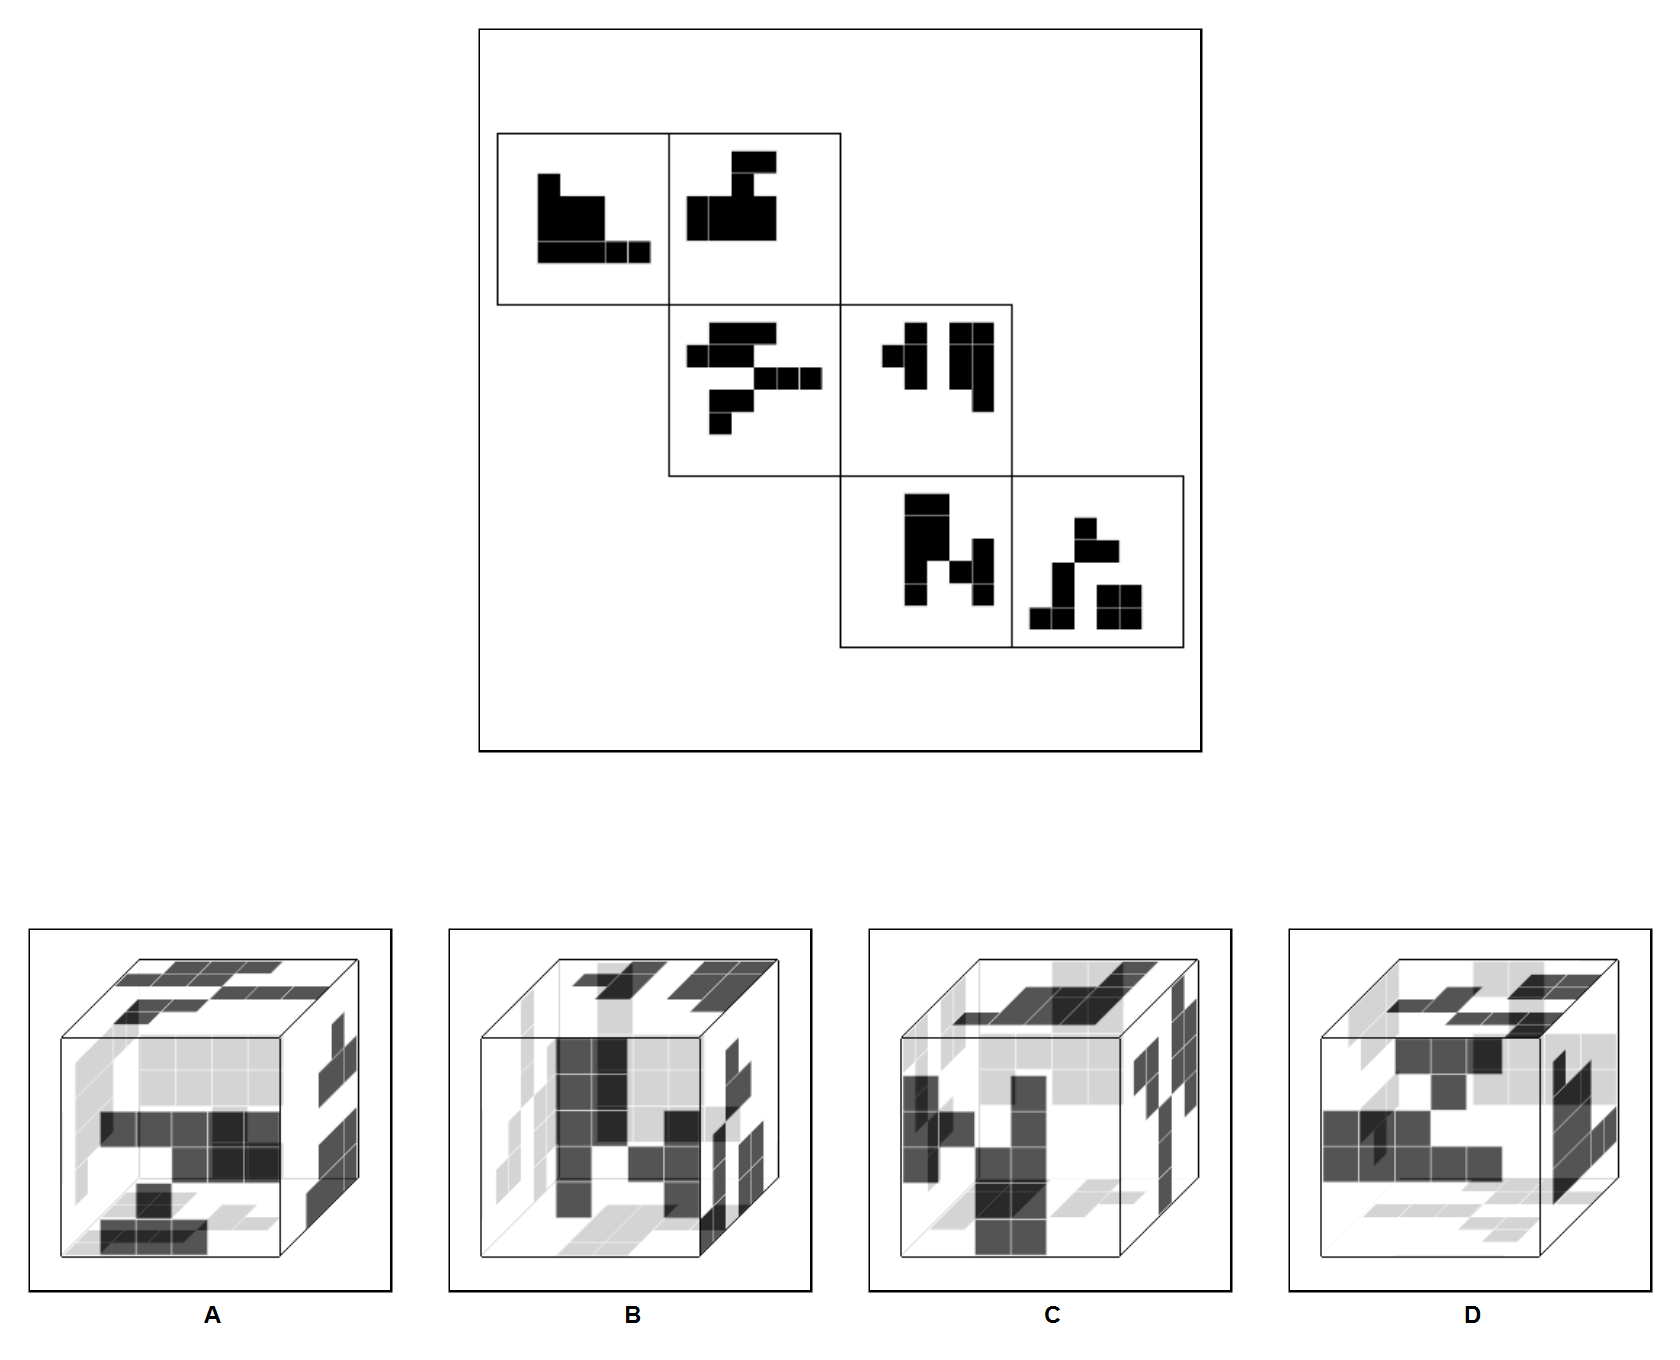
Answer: B